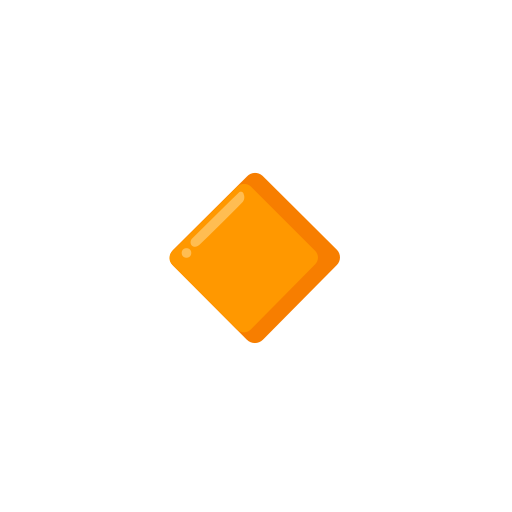
Emoji: 🔸